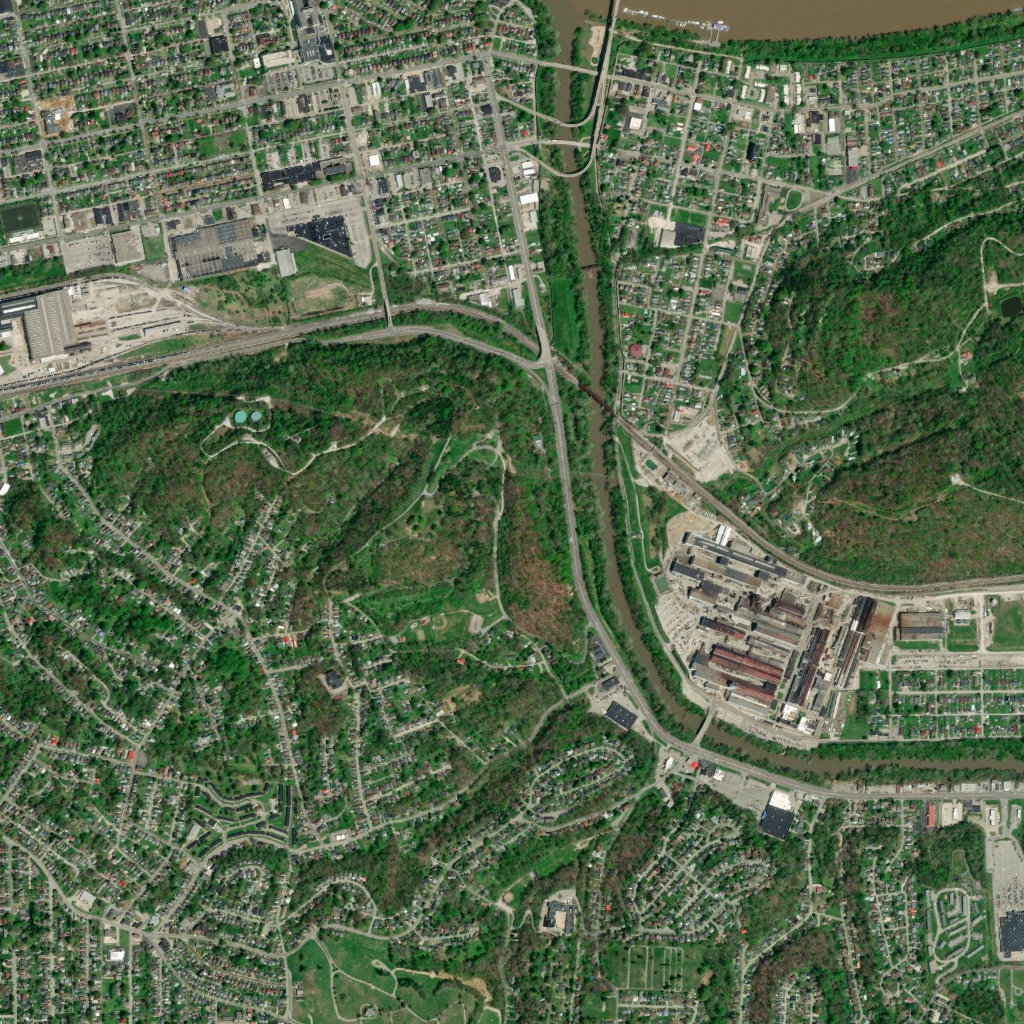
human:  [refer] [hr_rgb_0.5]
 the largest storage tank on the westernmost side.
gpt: <box>[[22, 39, 24, 41, 0]]</box>